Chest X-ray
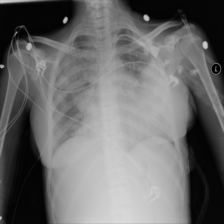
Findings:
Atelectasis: negative
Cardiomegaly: negative
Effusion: negative
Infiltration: negative
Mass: negative
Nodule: negative
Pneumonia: negative
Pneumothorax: negative
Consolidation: negative
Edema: negative
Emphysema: negative
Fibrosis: negative
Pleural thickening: negative
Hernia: negative